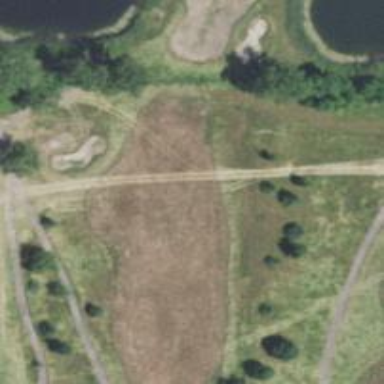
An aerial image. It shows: View of golf hole.